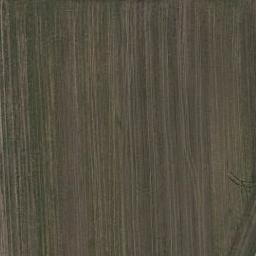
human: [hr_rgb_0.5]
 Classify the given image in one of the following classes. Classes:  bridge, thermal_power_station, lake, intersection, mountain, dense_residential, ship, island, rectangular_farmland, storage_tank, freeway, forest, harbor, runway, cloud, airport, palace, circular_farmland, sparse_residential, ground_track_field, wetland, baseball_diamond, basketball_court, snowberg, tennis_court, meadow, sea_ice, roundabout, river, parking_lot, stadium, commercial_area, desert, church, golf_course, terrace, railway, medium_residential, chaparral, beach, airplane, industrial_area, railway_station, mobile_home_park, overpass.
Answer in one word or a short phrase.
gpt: meadow